Question: Hey guys not sure if my title is right but i'm new to bootstrap and i am trying out the navbar loving it so far but i'm stuck trying to accomplish this

what i want is for my items inside my ul bar marked in yellow to be in the bottom where i marked also in yellow, is there any class i can use for this or do i have to add my own CSS class to do this?
here is my html code
'''
<div class ="navbar navbar-fixed-top">
<div class="navbar-inner">
<div class="container">
<a href="default.aspx" class = "brand"><img alt ="Imagen no disponible" src ="Img/Aralogo.png" /></a>
<div class ="nav-collapse collapse">
<ul class="nav">
<li><a href ="#"><h4> Compania </h4></a> </li>
<li><a href ="#"><h4> Nomina </h4></a></li>
<li><a href ="#"><h4> Inventario </h4></a></li>
<li><a href ="#"><h4> Planificacion</h4></a></li>
<li><a href ="#"><h4> Reportes </h4></a></li>
</ul>
</div>
</div>
</div>
'''
thanks.
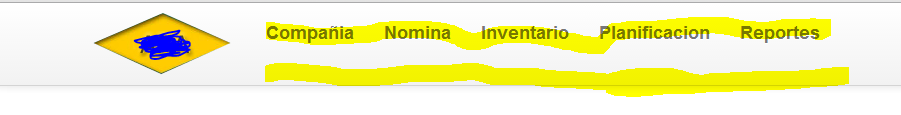
Answer: Hmmm...if you want those navbar links moved down, you could just rewrite the padding style for them. Applying this style after the Twitter Bootstrap styles have been applied will achieve what I believe you're looking for:
'''
.navbar .nav > li > a {
padding: 20px 15px 0;
}
'''
If that isn't low enough for you, you could alter the h4 element as well, with:
'''
.navbar .nav > li > a > h4{
margin: 20px 0 0;
}
'''
(And if that's too low, you could change the 20px to some lower number.)
I hope this helps you out. It can be tricky sometimes to get what you want with a CSS framework if it falls outside of the basic design, but keep at it! Good luck!